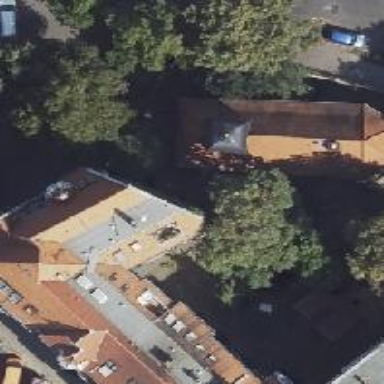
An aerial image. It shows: Building with ridged roof.